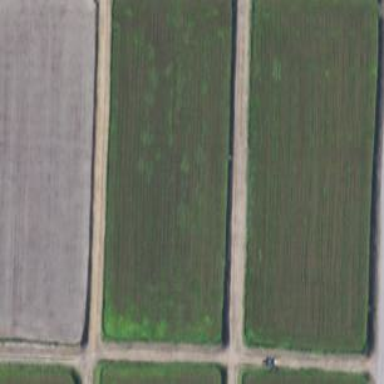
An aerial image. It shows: Farmland where cranberries are grown.